Interaction volume radius: 10 \u00c5
Interaction volume height: 10 \u00c5
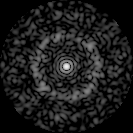
Disorder parameter: 0.7347